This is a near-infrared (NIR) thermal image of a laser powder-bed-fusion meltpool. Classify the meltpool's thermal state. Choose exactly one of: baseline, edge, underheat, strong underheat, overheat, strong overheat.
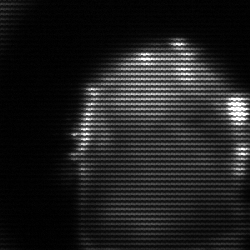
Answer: baseline